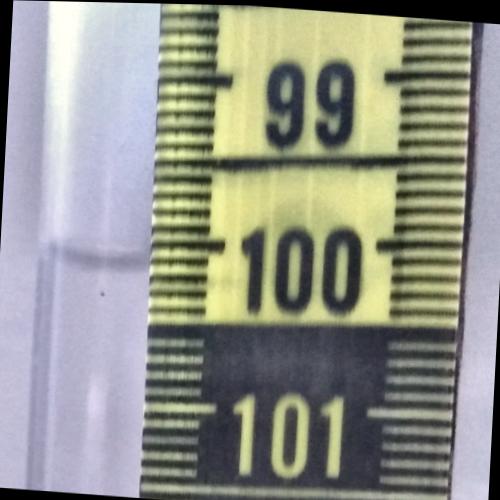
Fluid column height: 100.1 cm